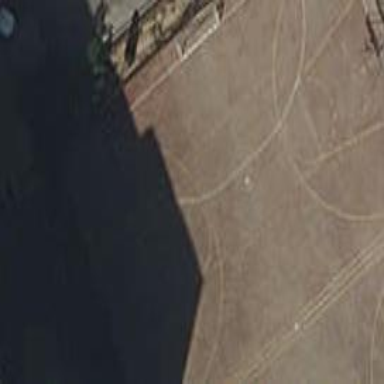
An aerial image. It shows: Basketball court on pitch.